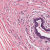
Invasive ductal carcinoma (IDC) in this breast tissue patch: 0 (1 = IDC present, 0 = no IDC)